Question: I'm reading up on Code Contracts, which at first glance seem to be pretty revolutionary, but I can't seem to get them working. I'm running Windows 8 and Visual Studio 2012 Premium (Release versions of both). I then installed Code Contracts from <URL> by clicking on the Download Code Contracts link.
I then wrote the following code in a brand new console app:
'''
class Program
{
static void Main(string[] args)
{
var answer = Add(0, 5);
Console.Write(answer);
Console.ReadLine();
}
static int Add(int x, int y)
{
Contract.Requires(x > 0 && y > 0);
return x + y;
}
}
'''
I expect the compilation to fail, since the first parameter of 'Add' is 0, but the program succeeds and prints 5 out to the console.
I've tried with the default Code Contract settings, and also mucked with stuff a bit to no avail. My current settings look like this:

Any ideas what I'm doing wrong?
Here's the results from the Build window. It appears it's doing something, but just raising warnings instead of errors. In the video I watched, these things got flagged as compile errors and the program wouldn't even run.
'''
1>------ Build started: Project: DeleteMe, Configuration: Debug Any CPU ------
1> DeleteMe -> c:\users\mike\documents\visual studio 2012\Projects\DeleteMe\DeleteMe\bin\Debug\DeleteMe.exe
1> CodeContracts: Task manager is unavailable.
1> CodeContracts: DeleteMe: Run static contract analysis.
1> CodeContracts: Suggested requires: Contract.Requires(false);
1> CodeContracts: DeleteMe: Validated: 0.0 %
1> CodeContracts: DeleteMe: Contract density: 0.87
1> CodeContracts: DeleteMe: Total methods analyzed 4
1> CodeContracts: DeleteMe: Methods with 0 warnings 3
1> CodeContracts: DeleteMe: Total time 4.974sec. 1243ms/method
1> CodeContracts: DeleteMe: Methods with necessary preconditions: 1
1> CodeContracts: DeleteMe: Discovered 1 new candidate preconditions in 00:00:00.<PHONE>
1> CodeContracts: DeleteMe: Retained 1 preconditions after filtering
1> CodeContracts: DeleteMe: Inferred 0 object invariants
1> CodeContracts: DeleteMe: Retained 0 object invariants after filtering
1> CodeContracts: DeleteMe: Detected 0 code fixes
1> CodeContracts: DeleteMe: Proof obligations with a code fix: 0
1>c:\Users\Mike\Documents\Visual Studio 2012\Projects\DeleteMe\DeleteMe\Program.cs(14,10,14,33): warning : CodeContracts: requires is false: x > 0 && y > 0
1>c:\Users\Mike\Documents\Visual Studio 2012\Projects\DeleteMe\DeleteMe\Program.cs(22,10,22,44): warning : CodeContracts: location related to previous warning
1> CodeContracts: Checked 1 assertion: 1 false
1> CodeContracts: DeleteMe:
1> CodeContracts: DeleteMe: Static contract analysis done.
========== Build: 1 succeeded, 0 failed, 0 up-to-date, 0 skipped ==========
'''
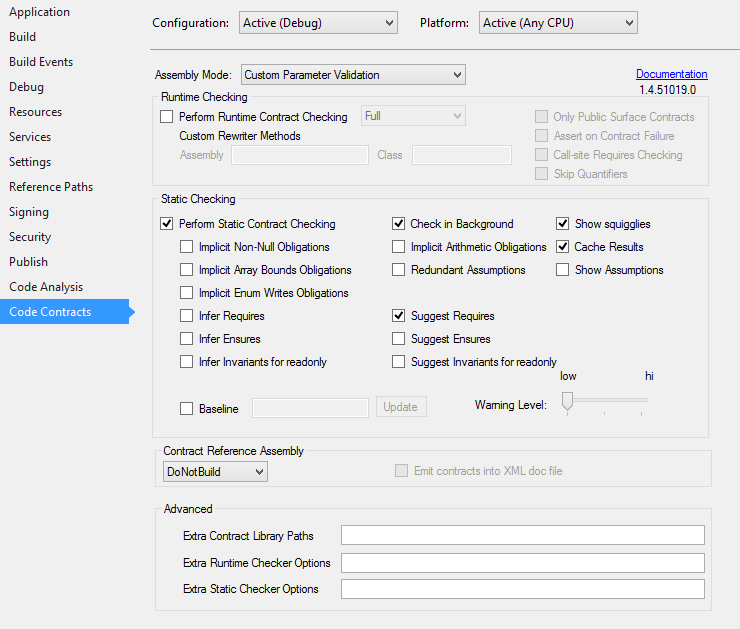
Answer: So, the issue seemed to be a combination of several limitations and with Code Contracts. Hopefully this answer will help people like me just starting out.
First off, Code Contracts support Visual Studio 2012 (any version other than Express) since build 1.4.50327.0, though you have to run 'devenv.exe /setup' if your build is older than 1.4.50910.0. See the <URL> for more information.
The first issue I was having was that the "Cache Results" check box was checked in the "Static Checking" section of the Code Contracts properties tab. This option is on by default, and also requires SQL Server CE to store its cached data, which is not installed by Windows 8, VS2012 or Code Contracts. Unfortunately, your program will continue to compile just fine, and you'd have to manually go dig through the Build output to see the error:
> CodeContracts: xxx: Unhandled Exception:
System.IO.FileNotFoundException: Could not load file or assembly
'System.Data.SqlServerCe, Version=3.5.1.0, Culture=neutral,
PublicKeyToken=89845dcd8080cc91' or one of its dependencies. The
system cannot find the file specified.
Unchecking the "Cache Results" checkbox will fix this issue, as would installing SQL Server CE.
The second issue is that Code Contract violations are treated as <URL>, however I don't seem to get this behavior in Visual Studio 2012.
This design decision disturbs me. If I define a contract within my code, that a function must take an integer greater than 0, and I blatantly pass in a 0, this is an error. Not a warning. I broke that contract, plain and simple.
Overall, I'd say Code Contracts is extremely powerful, and could potentially change the way we test software. MS Research definitely did great work. However, I don't think it's really ready for mainstream yet. It takes some tweaking to get working, it doesn't integrate into the Visual Studio build process, and it's also pretty slow. On smaller projects, it worked as expected, but when I plugged it in to a larger project, it took a good ten minutes to analyze all the code.